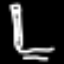
Label: pencil